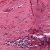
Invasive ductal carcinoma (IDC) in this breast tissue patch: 0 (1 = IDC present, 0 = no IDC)